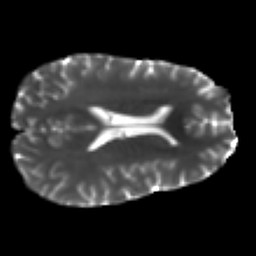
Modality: T2w
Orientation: axial
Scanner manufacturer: ge
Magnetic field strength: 3 T
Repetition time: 7.98 s
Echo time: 0.0701 s